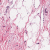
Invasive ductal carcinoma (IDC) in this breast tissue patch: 0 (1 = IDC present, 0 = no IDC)